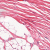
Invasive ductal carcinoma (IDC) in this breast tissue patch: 0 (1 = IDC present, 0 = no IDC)